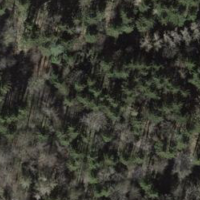
EUNIS habitat code: 43
Species observed at this site:
Euonymus europaeus